九年级 · 解析几何
如图, 等边三角形 $A B C$ 的边长是 $2, M$ 是高 $C H$ 所在直线上的一个动点, 连接 $M B$, 将线段 $B M$ 绕点 $B$ 逆时针旋转 $60^{\circ}$ 得到 $B N$, 连接 $M N$, 则在点 $M$ 运动过程中, 线段 $M N$ 长度的最小值是

( )

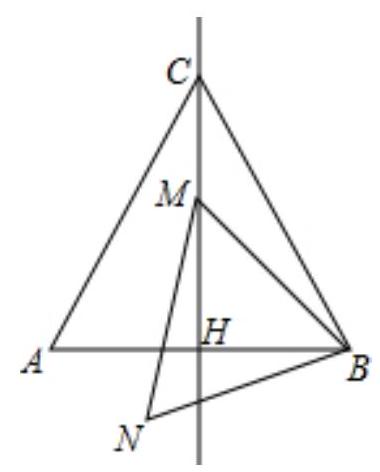
A. $\frac{1}{2}$
B. 1
C. $\sqrt{3}$
D. $\frac{\sqrt{3}}{2}$

答案: B
解析: 【分析】

本题考查了旋转的特性、垂线段最短理论以及等边三角形的判定与性质，解题的关键是：由旋转的特性以及 $\angle M B N=60^{\circ}$, 可知 $\triangle B M N$ 是等边三角形, 从而得出 $M N=B N$, 再结合点到直线的所有线段中, 垂线段最短, 即可得出结论.

由旋转的特性以及 $\angle M B N=60^{\circ}$, 可知 $\triangle B M N$ 是等边三角形, 从而得出 $M N=B N$, 再由点到直线的所有线段中, 垂线段最短可得出结论.

【解答】

解: 由旋转的特性可知, $B M=B N$,

又 $\because \angle M B N=60^{\circ}$,

$\therefore \triangle B M N$ 为等边三角形.

$\therefore M N=B M$,

$\because$ 点 $M$ 是高 $C H$ 所在直线上的一个动点,

$\therefore$ 当 $B M \perp C H$ 时, $M N$ 最短(到直线的所有线段中, 垂线段最短).

又 $\because \triangle A B C$ 为等边三角形, 且 $A B=B C=C A=2$,

$\therefore$ 当点 $M$ 和点 $H$ 重合时, $M N$ 最短, 且有 $M N=B M=B H=\frac{1}{2} A B=1$.

故选: $B$.